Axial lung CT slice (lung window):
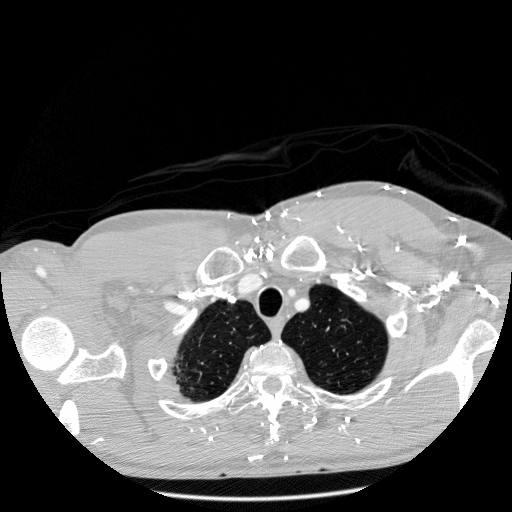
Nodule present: no